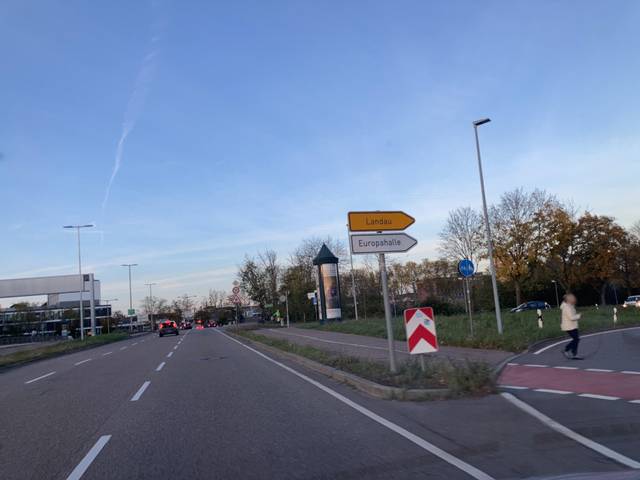
Region: Germany
Coordinates: 48.991, 8.404